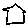
Label: house